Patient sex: F
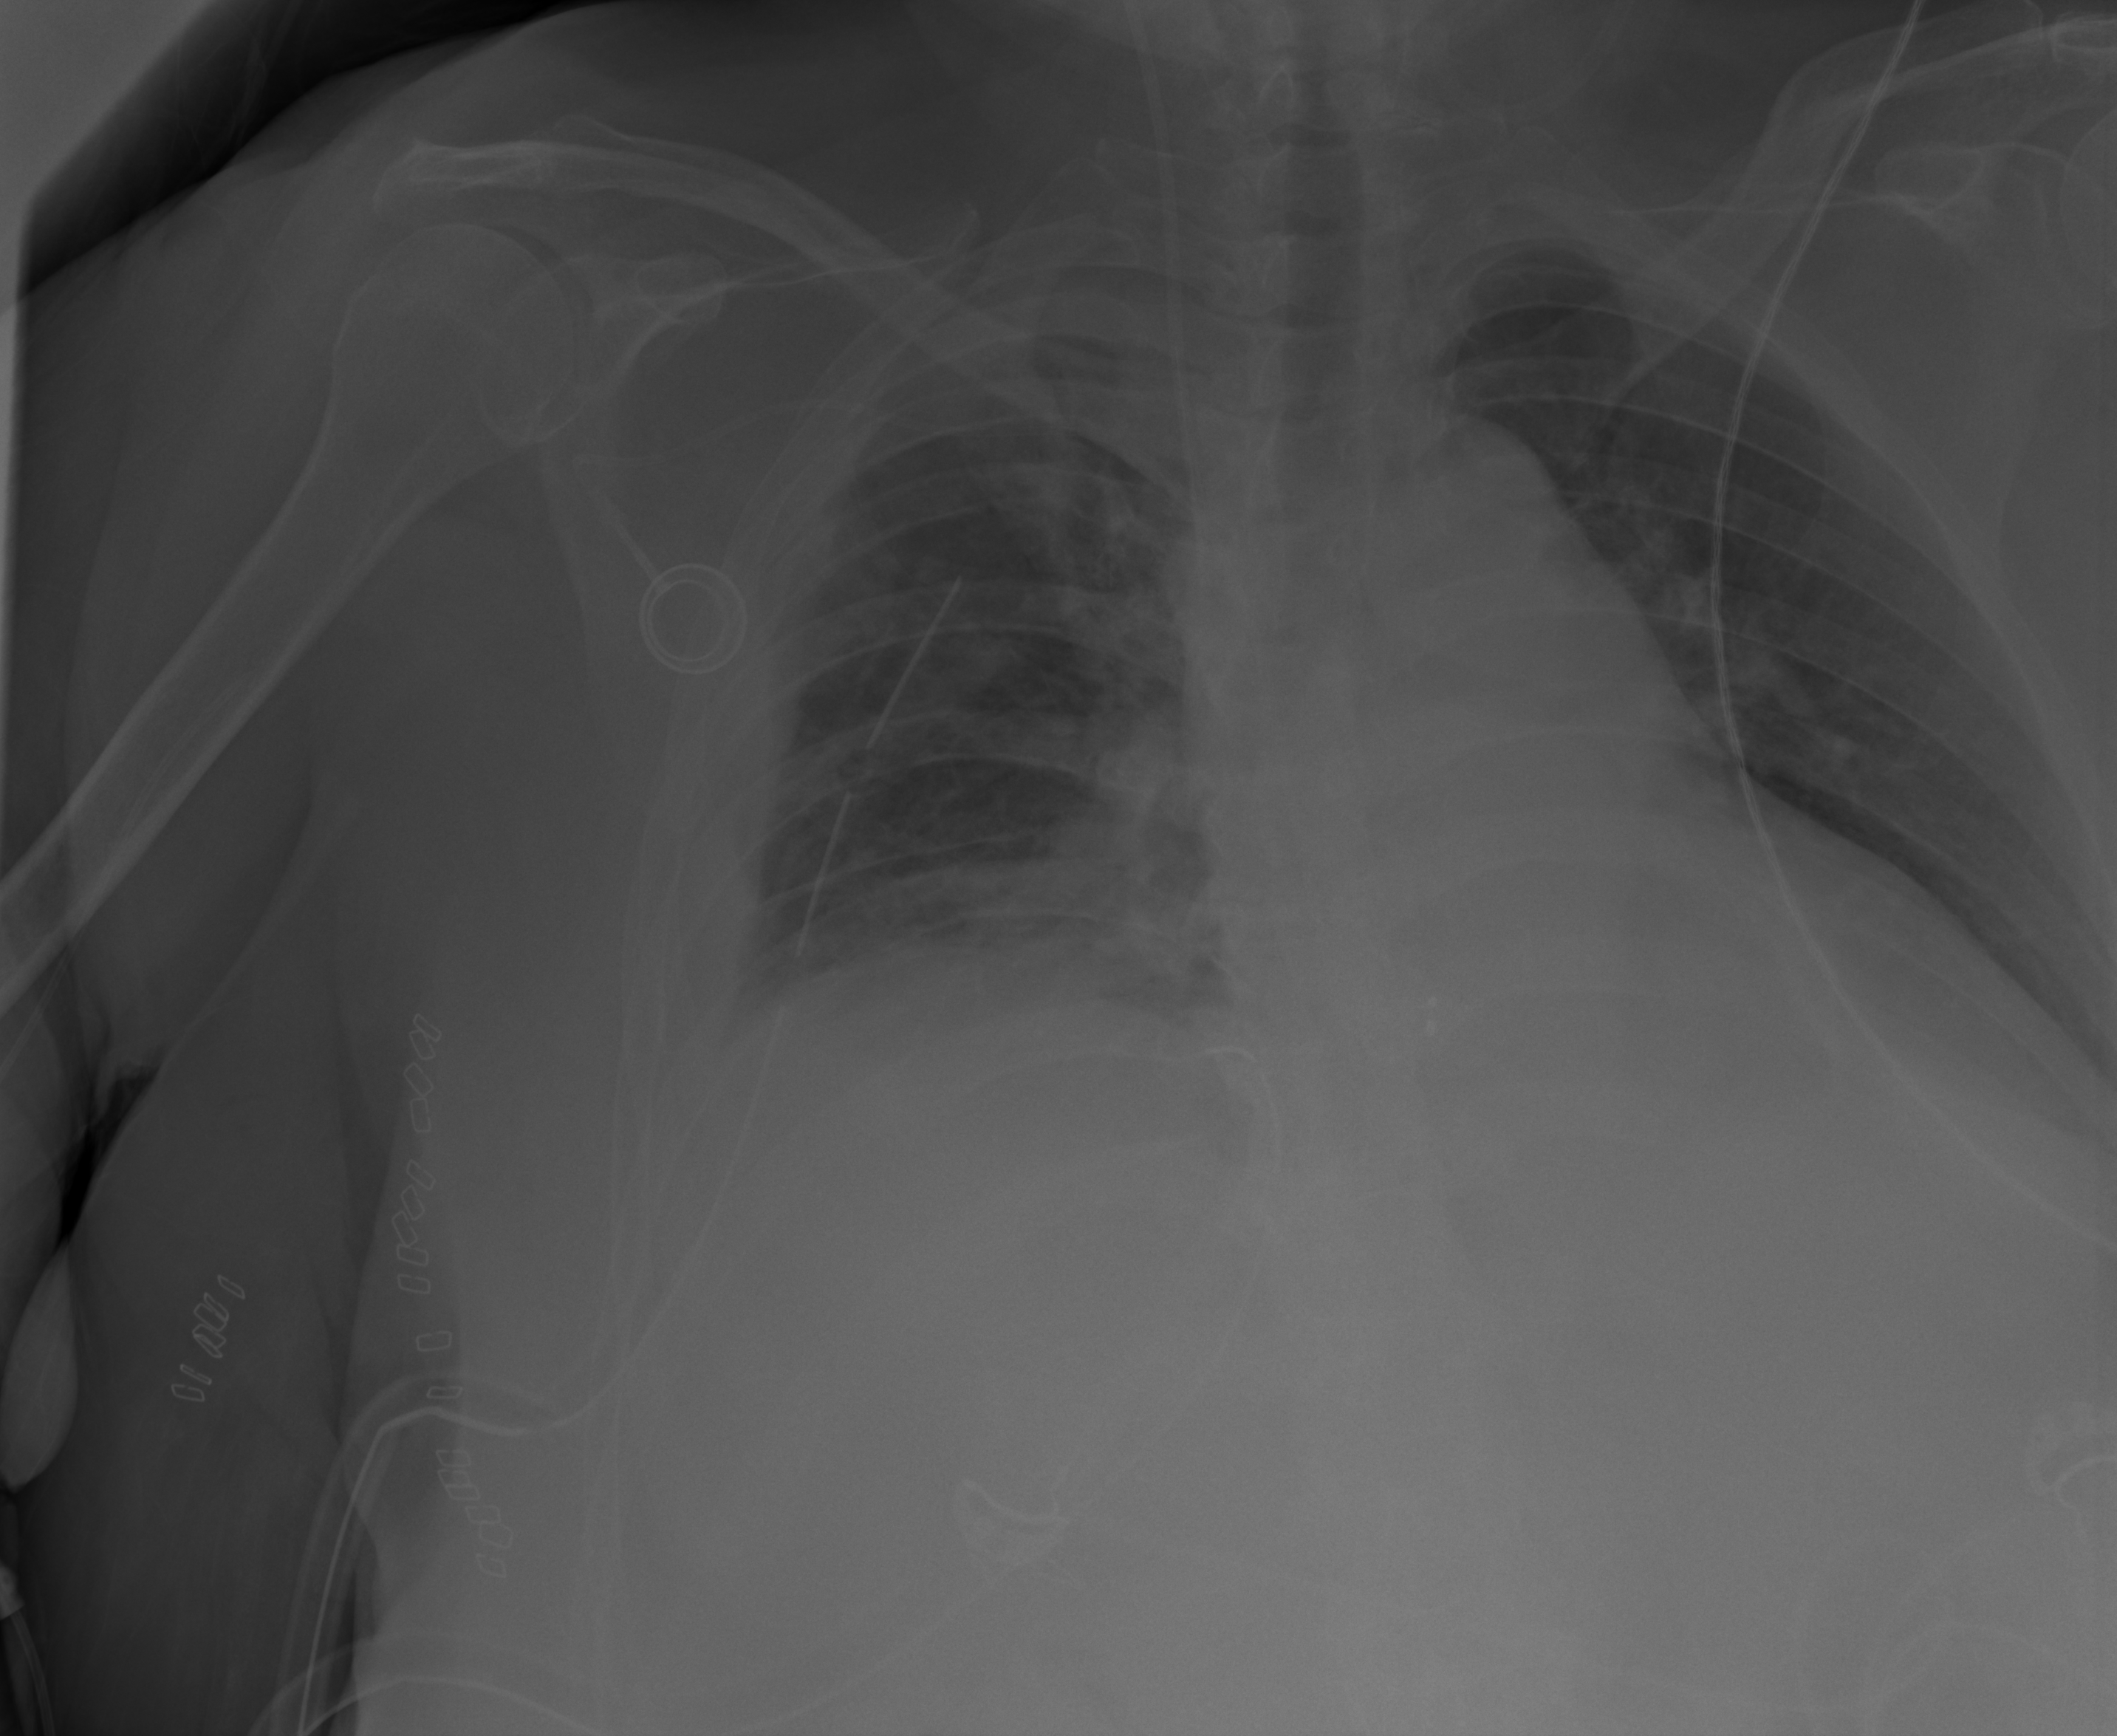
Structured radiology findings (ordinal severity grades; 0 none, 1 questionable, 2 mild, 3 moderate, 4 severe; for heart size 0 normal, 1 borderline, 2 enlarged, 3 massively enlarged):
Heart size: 1
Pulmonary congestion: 0
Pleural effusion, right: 3
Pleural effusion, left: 0
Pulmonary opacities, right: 2
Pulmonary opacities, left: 0
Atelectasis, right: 2
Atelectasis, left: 0